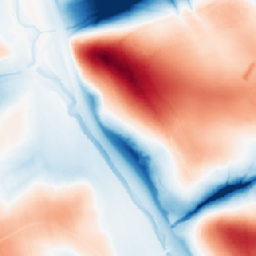
Category: classical
Decomposition family: gaussian_anisotropic
Decomposition parameters: sigma_x: 5
sigma_y: 50
Upsampling method: area
Upsampling parameters: scale: 8
Upsampling scale: 8